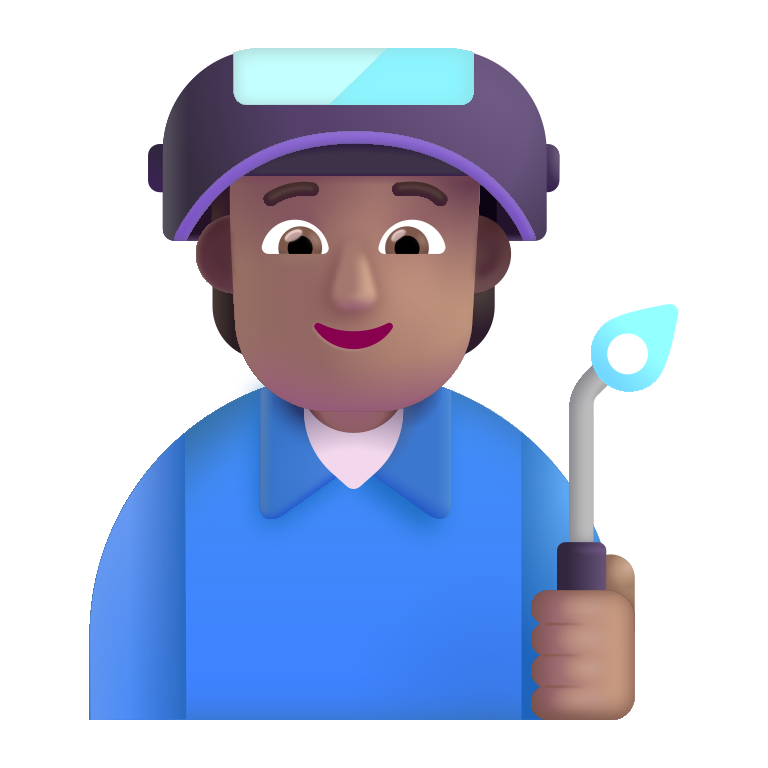
factory worker color